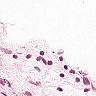
Metastatic tissue present: no